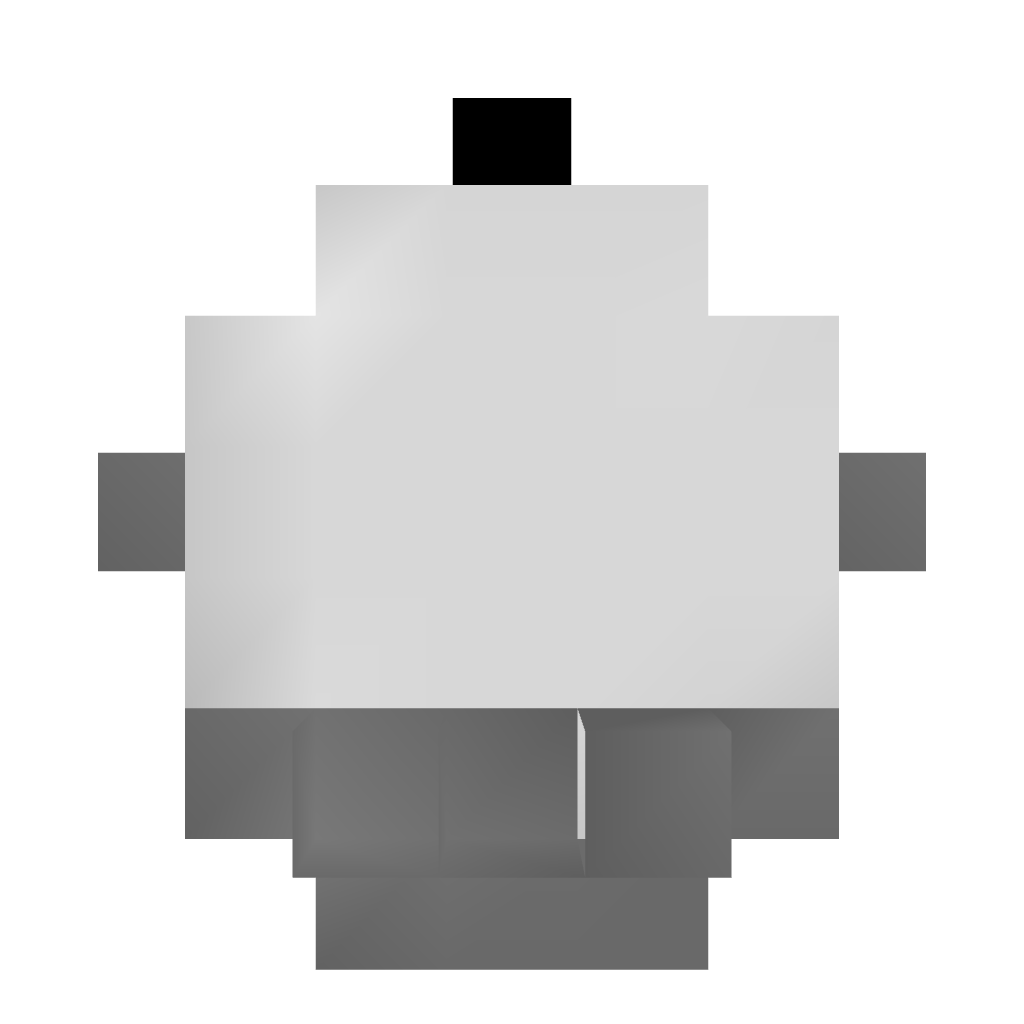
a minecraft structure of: Submersible Torpedo Airship Minnow bad low quality